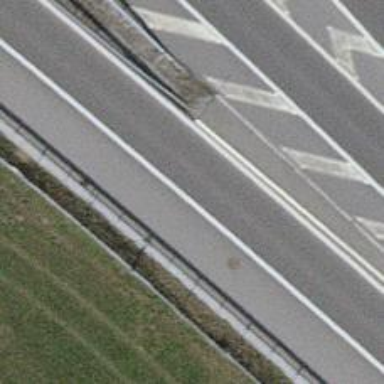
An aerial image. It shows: Asphalt motorway link.